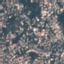
Land use / land cover: Residential